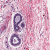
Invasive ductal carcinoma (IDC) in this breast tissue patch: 0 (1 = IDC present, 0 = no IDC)